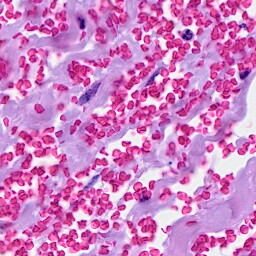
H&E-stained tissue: Breast